Question: I am in the process of settings up a CI pipeline with azure DevOps. I am running into an error when trying to manually run the pipeline I get the following error:

Am I missing some steps in my pipeline.yml file? Do I need to publish before deploying to Elastic Beanstalk? Here is my azure-pipelines.yml file:
'''
# ASP.NET
# Build and test ASP.NET projects.
# Add steps that publish symbols, save build artifacts, deploy, and more:
# https://learn.microsoft.com/azure/devops/pipelines/apps/aspnet/build-
aspnet-4
trigger:
- master
pool:
vmImage: 'windows-latest'
variables:
solution: '**/*.sln'
buildPlatform: 'Any CPU'
buildConfiguration: 'Release'
steps:
- task: NuGetToolInstaller@1
- task: NuGetCommand@2
inputs:
restoreSolution: '$(solution)'
- task: VSBuild@1
inputs:
solution: '$(solution)'
msbuildArgs: '/p:DeployOnBuild=true /p:WebPublishMethod=Package
/p:PackageAsSingleFile=true /p:SkipInvalidConfigurations=true
/p:PackageLocation="$(build.artifactStagingDirectory)"'
platform: '$(buildPlatform)'
configuration: '$(buildConfiguration)'
- task: VSTest@2
inputs:
platform: '$(buildPlatform)'
configuration: '$(buildConfiguration)'
- task: BeanstalkDeployApplication@1
inputs:
awsCredentials: 'mypipelinetest'
regionName: 'eu-west-1'
applicationName: 'BookingSys'
environmentName: 'BookingSys-env'
applicationType: 'aspnet'
'''
BeanstlakDeployApplicaion Error Log (I hope this provides enough information to solve my problem):
'''
##[section]Starting: BeanstalkDeployApplication
==============================================================================
Task : AWS Elastic Beanstalk Deploy Application
Description : Deploys an application to Amazon EC2 instance(s) using AWS Elastic Beanstalk
Version : 1.5.0
Author : Amazon Web Services
Help : Please refer to <URL> for more details on deploying applications with AWS Elastic Beanstalk.
More information on this task can be found in the <URL>.
####Task Permissions
This task requires permissions to call the following AWS service APIs (not all APIs may be used depending on selected task options and environment configuration):
* autoscaling:DescribeScalingActivities
* autoscaling:DescribeAutoScalingGroups
* autoscaling:ResumeProcesses
* autoscaling:SuspendProcesses
* cloudformation:DescribeStackResource
* cloudformation:DescribeStackResources
* elasticbeanstalk:CreateApplicationVersion
* elasticbeanstalk:CreateStorageLocation
* elasticbeanstalk:DescribeApplications
* elasticbeanstalk:DescribeEnvironments
* elasticbeanstalk:DescribeEvents
* elasticloadbalancing:RegisterInstancesWithLoadBalancer
* elasticbeanstalk:UpdateEnvironment
The task also requires permissions to upload your application content to the specified Amazon S3 bucket. Depending on the size of the application bundle, either PutObject or the S3 multi-part upload APIs may be used.
==============================================================================
Deployment type set to aspnet
Configuring credentials for task
46da083f-a34f-46a7-a532-e33470f5c4bf exists true
...configuring AWS credentials from service endpoint '46da083f-a34f-46a7-a532-e33470f5c4bf'
...endpoint defines standard access/secret key credentials
Configuring region for task
...configured to use region eu-west-1, defined in task.
Configuring credentials for task
46da083f-a34f-46a7-a532-e33470f5c4bf exists true
...configuring AWS credentials from service endpoint '46da083f-a34f-46a7-a532-e33470f5c4bf'
...endpoint defines standard access/secret key credentials
Configuring region for task
...configured to use region eu-west-1, defined in task.
Determine S3 bucket elasticbeanstalk-eu-west-1-989127099484 to store application bundle
Uploading application bundle d:\s to object BookingSys/BookingSys-env/s-v1570289695608.zip in bucket elasticbeanstalk-eu-west-1-989127099484
Upload of application bundle failed with error: EISDIR: illegal operation on a directory, read { Error: EISDIR: illegal operation on a directory, read
at Error (native) errno: -4068, code: 'EISDIR', syscall: 'read' }
##[error]Error: EISDIR: illegal operation on a directory, read
##[section]Finishing: BeanstalkDeployApplication
'''
Could it be that I can an incorrect layout of files in my GitHub repo? Here is my Git repository:
<URL>
Forigve me if I am missing something simple although this is my first time using Azure DevOps. Can anyone see why I am getting the above error?
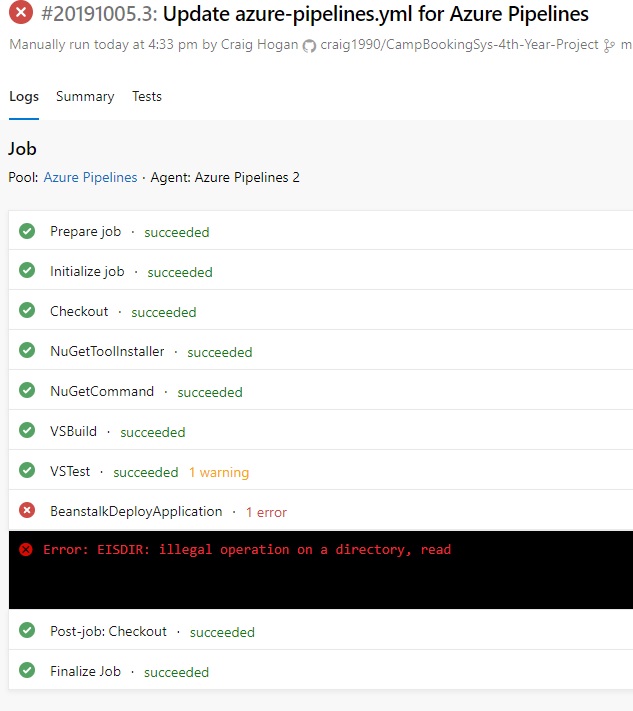
Answer: As the task output mentions, you have to upload the zip file to an S3 bucket before you can deploy it.
An example is provided <URL>. Obviously, you will need to change the below to reflect the names of the files you're using and your AWS resources.
'''
- task: S3Upload@1
displayName: 'S3 Upload: angular-docker-bucket'
inputs:
awsCredentials: 'AWS-test'
regionName: 'us-east-2'
bucketName: 'angular-docker-bucket'
sourceFolder: 'elastic-beanstalk'
globExpressions: output.zip
createBucket: true
- task: BeanstalkDeployApplication@1
displayName: 'Deploy to Elastic Beanstalk: angular-docker-test'
inputs:
awsCredentials: 'AWS-test'
regionName: 'us-east-2'
applicationName: 'angular-docker-test'
environmentName: 'AngularDockerTest-env'
applicationType: s3
deploymentBundleBucket: 'angular-docker-bucket'
deploymentBundleKey: output.zip
logRequest: true
logResponse: true
'''